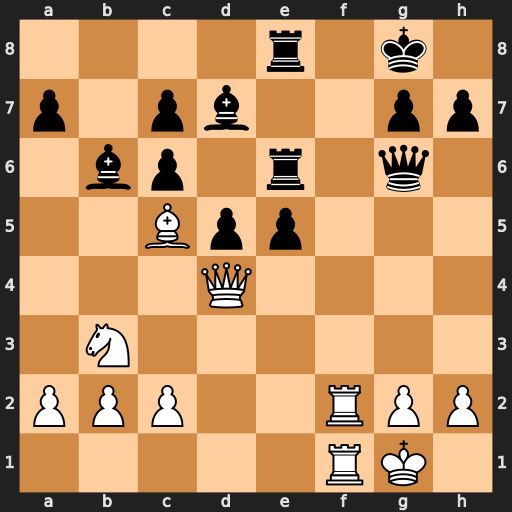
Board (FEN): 4r1k1/p1pb2pp/1bp1r1q1/2Bpp3/3Q4/1N6/PPP2RPP/5RK1
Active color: w
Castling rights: -
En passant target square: -
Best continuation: Rf8+ Rxf8 Rxf8#